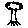
Label: tree